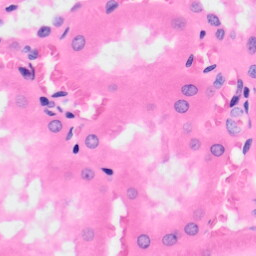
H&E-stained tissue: Kidney